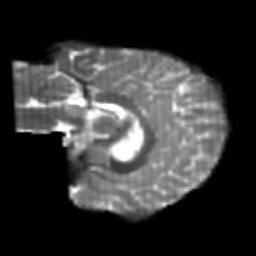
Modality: T2w
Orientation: sagittal
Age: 22
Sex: female
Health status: healthy
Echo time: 0.074 s